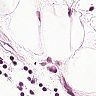
Metastatic tissue present: no